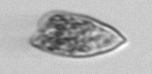
Label: Prorocentrum_dentatum